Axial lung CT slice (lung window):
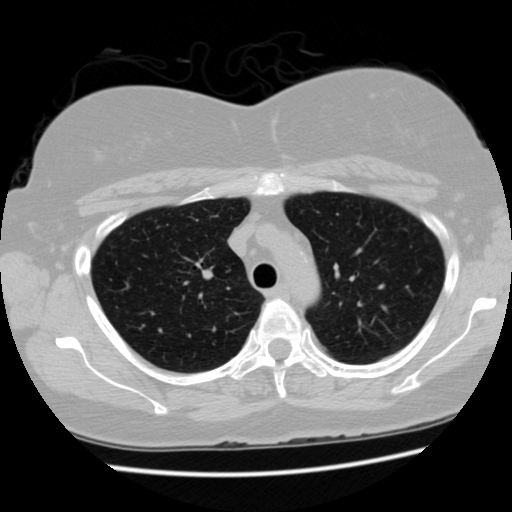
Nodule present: no